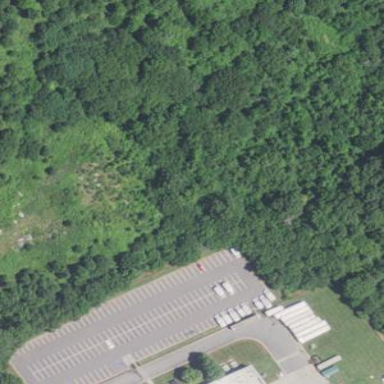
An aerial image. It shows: Parking area.